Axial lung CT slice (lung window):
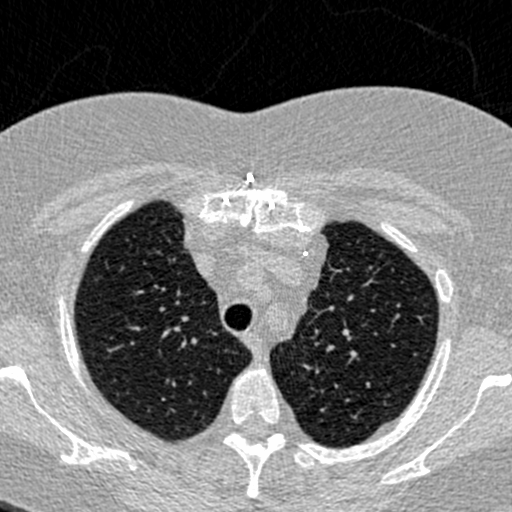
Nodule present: no